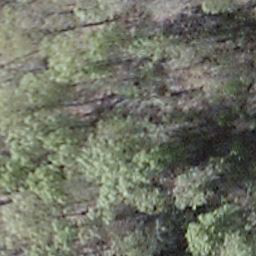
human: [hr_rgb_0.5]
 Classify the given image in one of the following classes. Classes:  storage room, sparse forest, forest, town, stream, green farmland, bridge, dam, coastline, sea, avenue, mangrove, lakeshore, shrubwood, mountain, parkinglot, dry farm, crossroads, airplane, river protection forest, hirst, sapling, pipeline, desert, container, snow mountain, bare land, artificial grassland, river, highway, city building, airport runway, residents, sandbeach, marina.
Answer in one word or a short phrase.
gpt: shrubwood